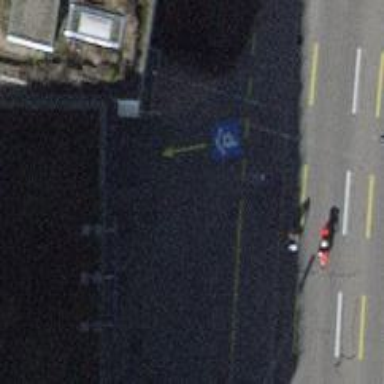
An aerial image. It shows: Parking entrance.